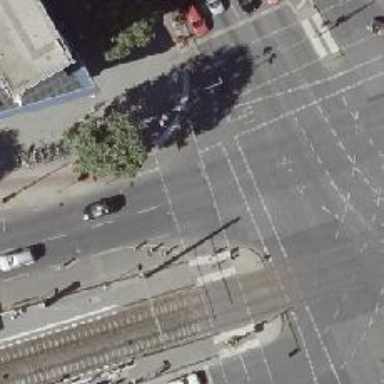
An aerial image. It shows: Road crossing with traffic signals.